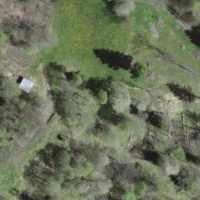
EUNIS habitat code: 41
Species observed at this site:
Vicia sepium